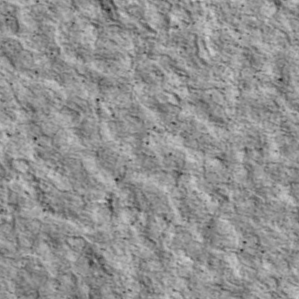
Label: non_frost